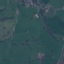
Land use / land cover class: Pasture